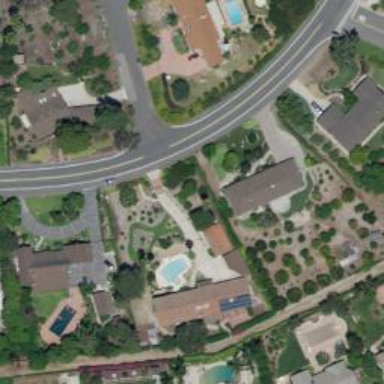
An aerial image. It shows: Driveway.